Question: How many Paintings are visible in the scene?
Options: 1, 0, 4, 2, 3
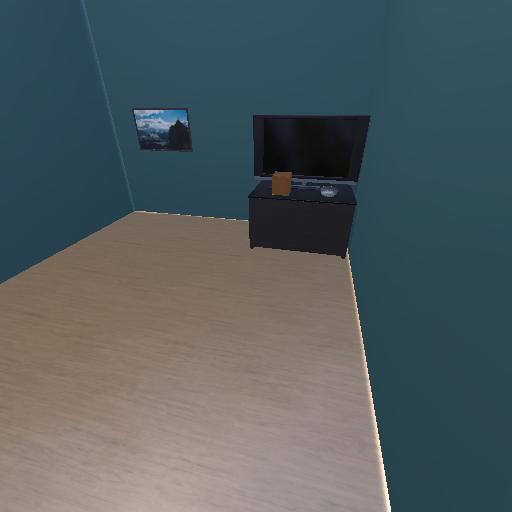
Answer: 1